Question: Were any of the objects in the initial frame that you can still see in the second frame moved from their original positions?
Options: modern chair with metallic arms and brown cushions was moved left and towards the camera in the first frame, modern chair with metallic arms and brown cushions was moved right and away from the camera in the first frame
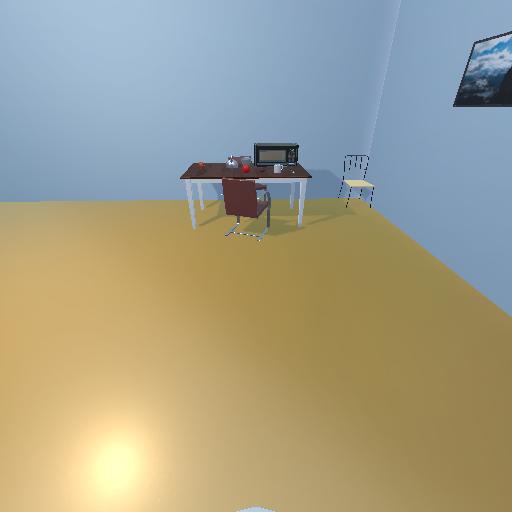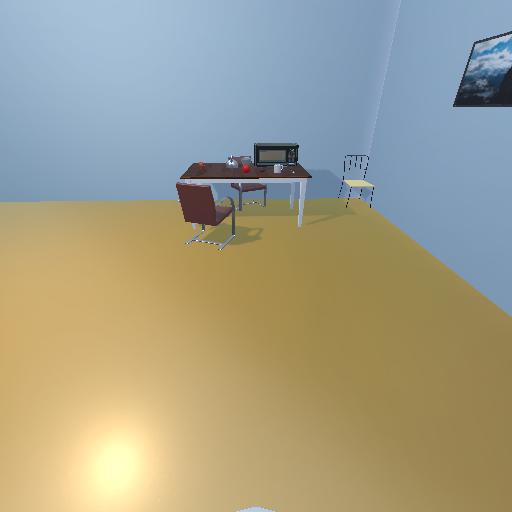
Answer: modern chair with metallic arms and brown cushions was moved left and towards the camera in the first frame